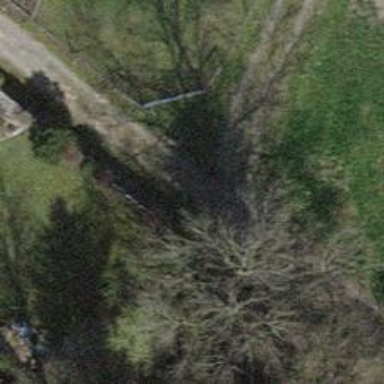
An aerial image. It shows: Single tag "natural: tree."